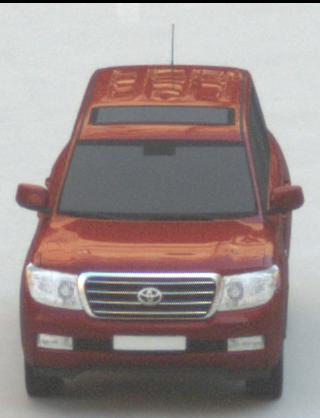
Make: Toyota
Model: Land Cruiser V8 4.7
Detailed model: Land Cruiser V8 (J20)
Model produced from: 2008/03
Model produced until: 2009/11
Doors: 5
Color: red
Road condition: dry road
Daytime: morning or afternoon
Contrast: low contrast